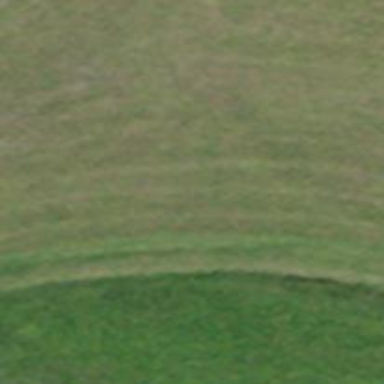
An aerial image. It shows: Track with grass surface. The track type is grade3.